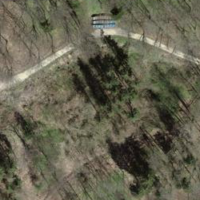
EUNIS habitat code: 41
Species observed at this site:
Lamium galeobdolon